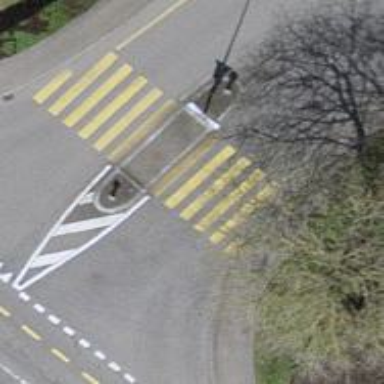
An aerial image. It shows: Zebra crossing on footway.